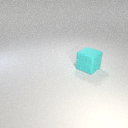
large cyan rubber cube